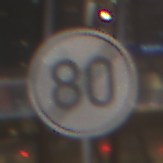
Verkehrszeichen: EndeGeschwindigkeit80
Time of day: NotSpecified
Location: Indoor (Urban)
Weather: NotSpecified
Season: NotSpecified
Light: Artificial